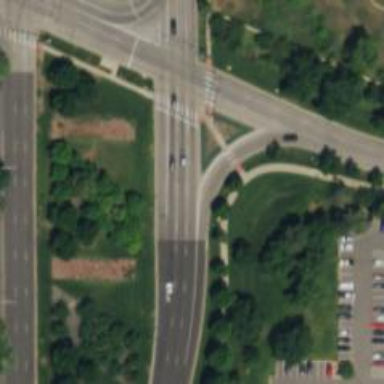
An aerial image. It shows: Asphalt road with secondary link designation.